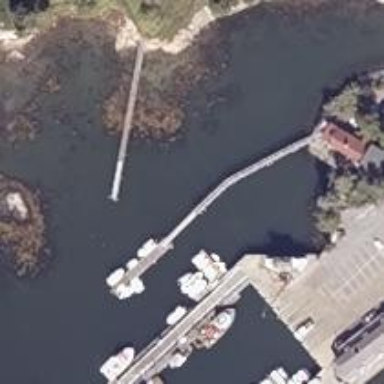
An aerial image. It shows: Man-made pier.